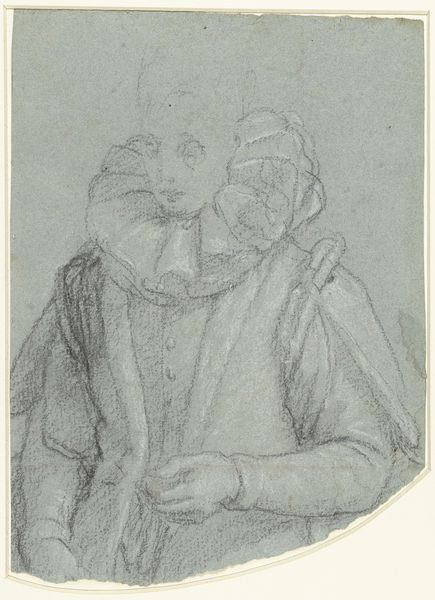
Titel: Studie voor een portret van een dame met een brede kraag
Standort: Amsterdam
Institution: Rijksmuseum
Schlagwörter: hand, mann, umhang, frau, grau, kleid, mund, nase, skizze, zeichnung, dame, hemd, augen, falten, gesicht, kragen, ärmel, halskrause, hände, porträt, haare, mantel, lippen, weib, knöpfe, entwurf, krause, schemenhaft, unvollendet, fragment, unfertig, verblasst, nae, frament